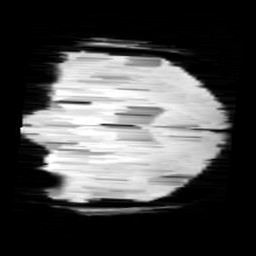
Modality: minIP
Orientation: coronal
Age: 13
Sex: male
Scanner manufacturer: siemens
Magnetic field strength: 3 T
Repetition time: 0.027 s
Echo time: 0.02 s